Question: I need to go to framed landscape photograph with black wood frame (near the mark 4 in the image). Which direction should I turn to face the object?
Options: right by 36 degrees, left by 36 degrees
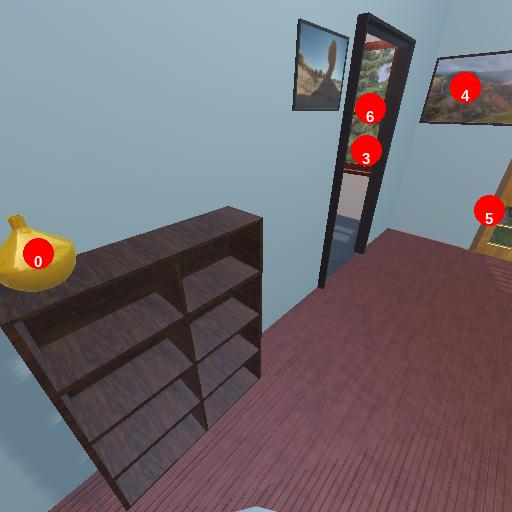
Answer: right by 36 degrees